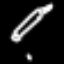
Label: pencil